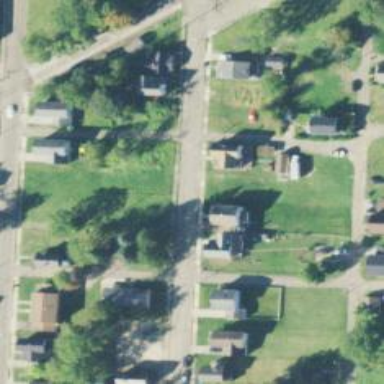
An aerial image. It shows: Alleyway designated as service road.